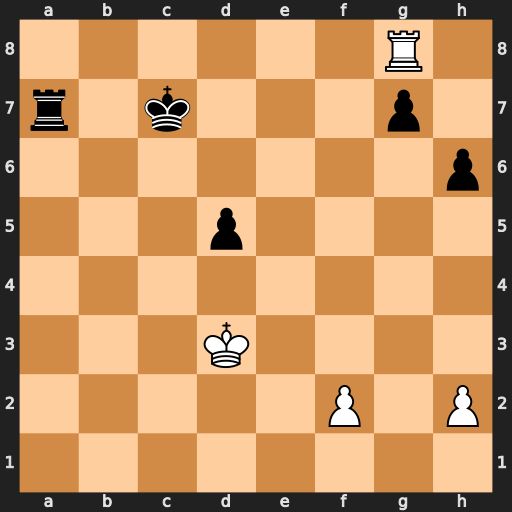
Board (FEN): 6R1/r1k3p1/7p/3p4/8/3K4/5P1P/8
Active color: w
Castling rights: -
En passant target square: -
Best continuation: Rxg7+ Kb6 Rxa7